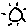
Label: sun